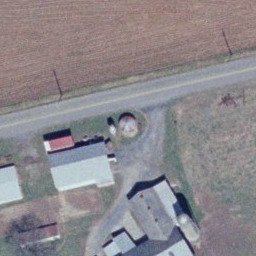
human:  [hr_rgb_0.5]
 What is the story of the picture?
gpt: storage tanks